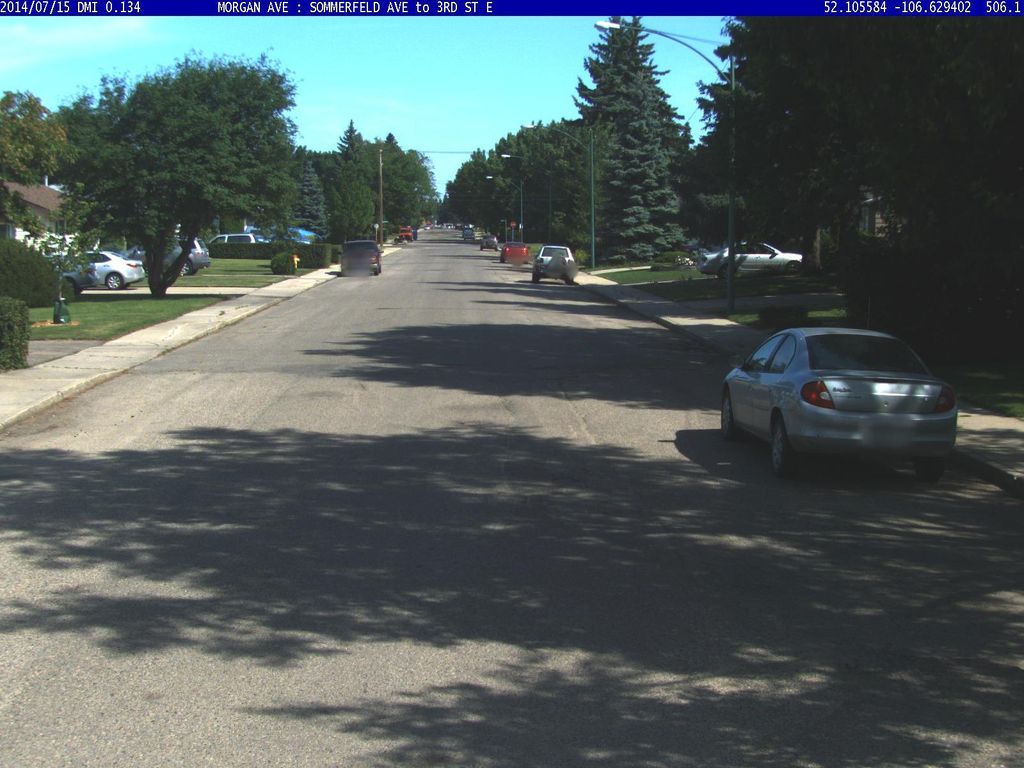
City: saskatoon